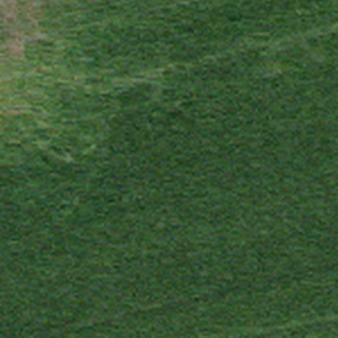
Label: other